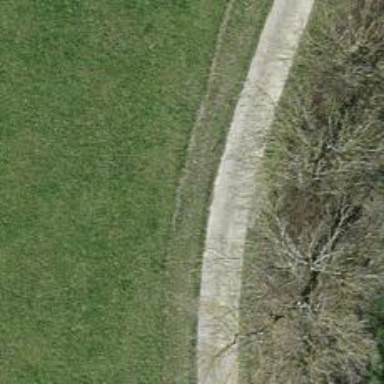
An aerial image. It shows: Track with grade2 tracktype.